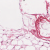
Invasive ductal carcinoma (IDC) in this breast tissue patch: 0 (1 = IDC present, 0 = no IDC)